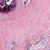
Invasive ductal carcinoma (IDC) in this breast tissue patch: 1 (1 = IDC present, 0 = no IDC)